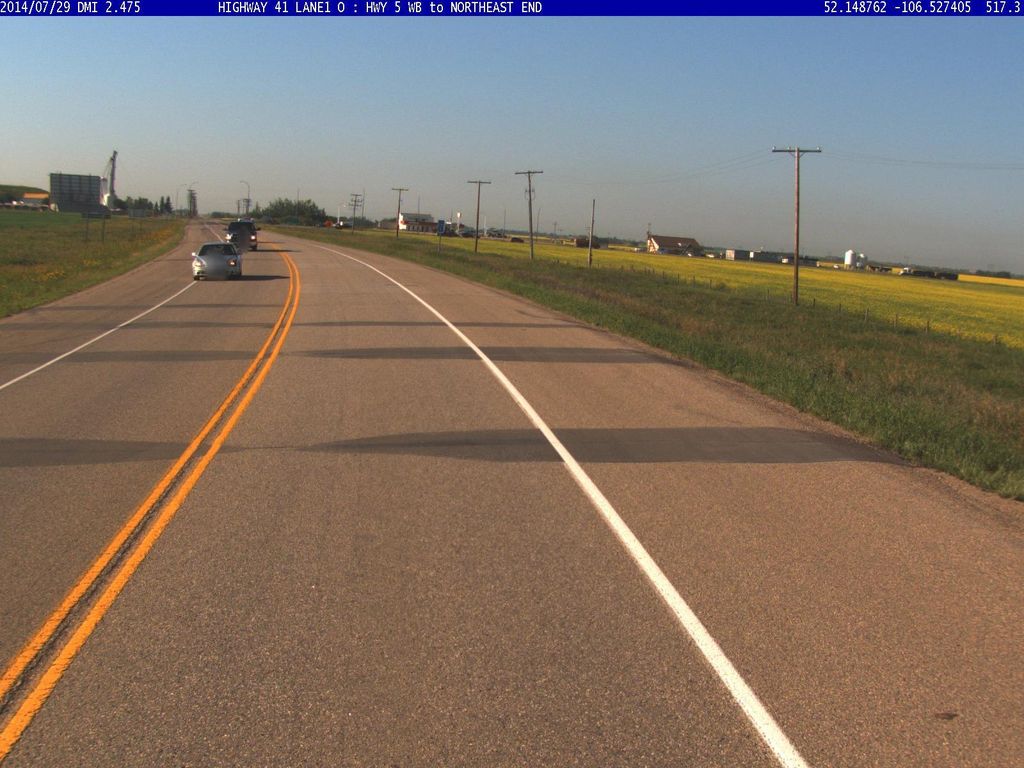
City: saskatoon